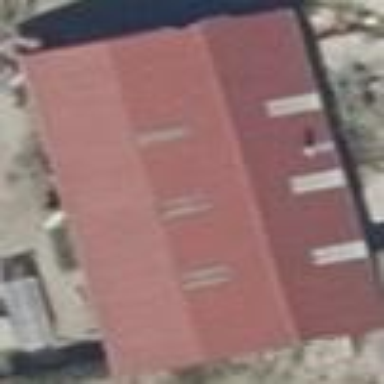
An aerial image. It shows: Building with flat maroon roof.